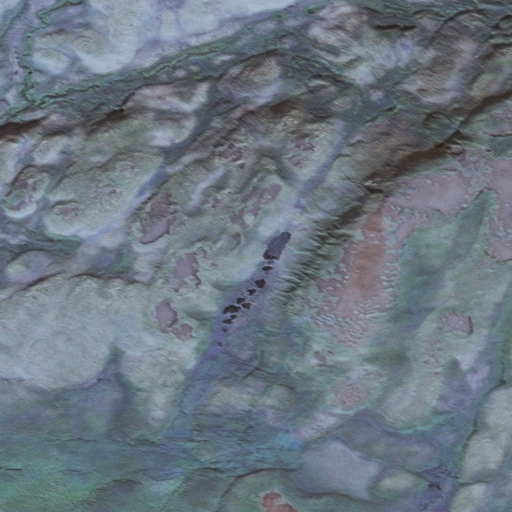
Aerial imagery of cape in Alaska named Hammer Point containing only unknown